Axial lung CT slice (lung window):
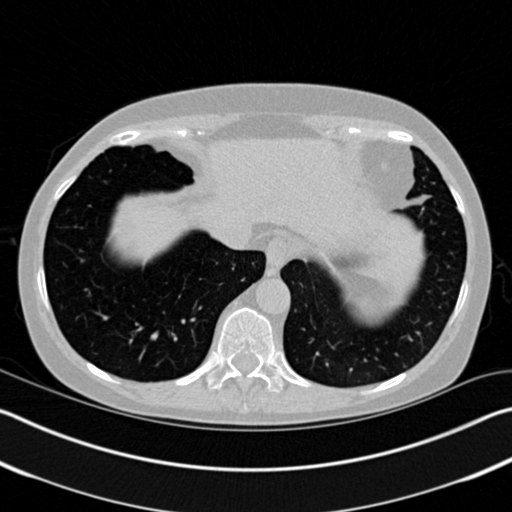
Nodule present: no